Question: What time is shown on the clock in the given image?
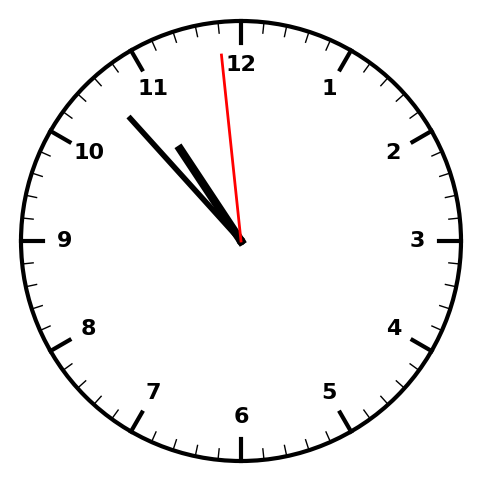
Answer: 10:52:59